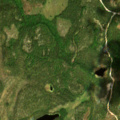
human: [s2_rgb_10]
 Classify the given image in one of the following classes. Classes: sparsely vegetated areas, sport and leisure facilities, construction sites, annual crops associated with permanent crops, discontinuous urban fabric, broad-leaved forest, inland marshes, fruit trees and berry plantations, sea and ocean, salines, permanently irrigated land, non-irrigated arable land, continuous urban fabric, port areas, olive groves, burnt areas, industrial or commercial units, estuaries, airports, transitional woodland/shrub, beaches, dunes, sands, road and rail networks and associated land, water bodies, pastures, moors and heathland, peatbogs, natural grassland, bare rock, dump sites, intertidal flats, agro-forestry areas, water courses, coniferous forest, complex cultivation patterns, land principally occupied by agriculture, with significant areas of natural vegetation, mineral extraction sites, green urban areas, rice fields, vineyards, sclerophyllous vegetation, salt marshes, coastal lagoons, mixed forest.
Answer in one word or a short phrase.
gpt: coniferous forest